Aerial crown-view tile of a tropical tree (Barro Colorado Island, Panama), acquired 20240918:
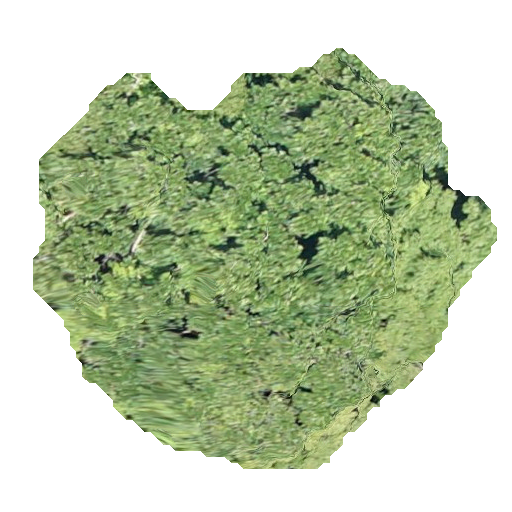
Species: Anacardium excelsum
GBIF accepted scientific name: Anacardium excelsum
Crown area: 212.989 m²